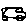
Label: car